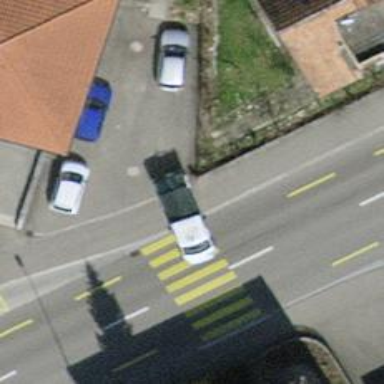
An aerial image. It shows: Footway with asphalt surface and zebra crossing.